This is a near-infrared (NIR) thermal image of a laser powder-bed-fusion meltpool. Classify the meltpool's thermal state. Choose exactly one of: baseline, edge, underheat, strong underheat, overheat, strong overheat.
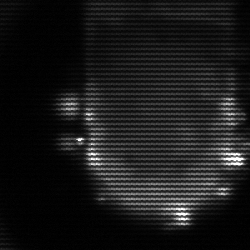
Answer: baseline